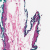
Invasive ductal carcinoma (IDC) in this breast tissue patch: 0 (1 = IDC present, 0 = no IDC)